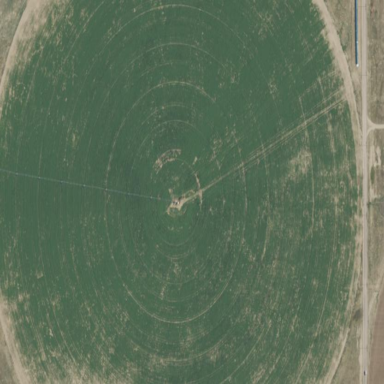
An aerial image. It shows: Farmland with pivot irrigation system.